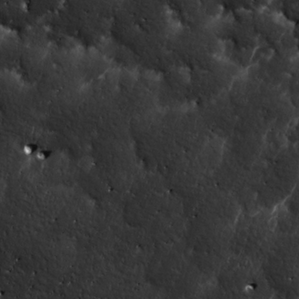
Label: non_frost